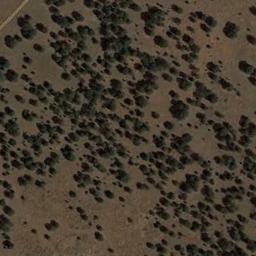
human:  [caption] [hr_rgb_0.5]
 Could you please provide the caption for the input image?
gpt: The chaparral is consist of many green bushes on the desert .

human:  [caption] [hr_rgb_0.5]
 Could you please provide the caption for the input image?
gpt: There are clusters of lush trees in the desert .

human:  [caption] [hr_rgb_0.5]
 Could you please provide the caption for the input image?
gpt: Chaparral is densely distributed on the sand .

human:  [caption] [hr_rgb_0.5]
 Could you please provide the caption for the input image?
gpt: A lot of green chaparrals grow on the wasteland .

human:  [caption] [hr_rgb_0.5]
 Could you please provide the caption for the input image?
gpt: The underside of the chaparral is sparse .